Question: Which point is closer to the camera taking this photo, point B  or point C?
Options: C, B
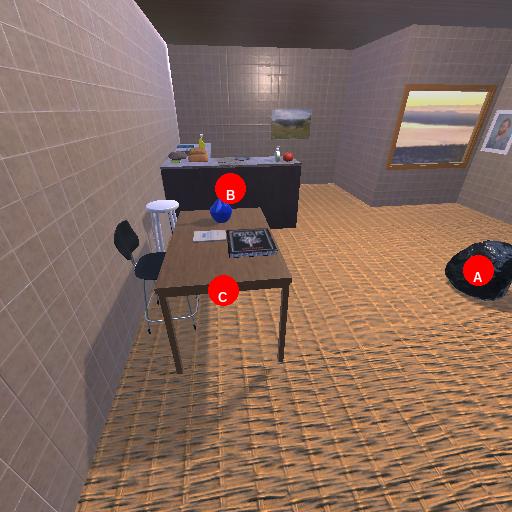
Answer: C